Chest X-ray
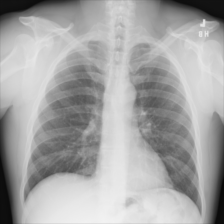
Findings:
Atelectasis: negative
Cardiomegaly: negative
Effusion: negative
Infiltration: negative
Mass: negative
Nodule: negative
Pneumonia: negative
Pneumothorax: negative
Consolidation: negative
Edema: negative
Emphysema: negative
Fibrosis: negative
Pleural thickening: negative
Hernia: negative